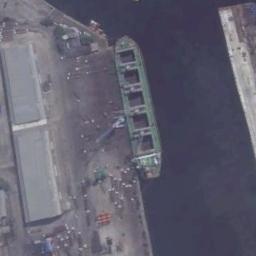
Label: ship